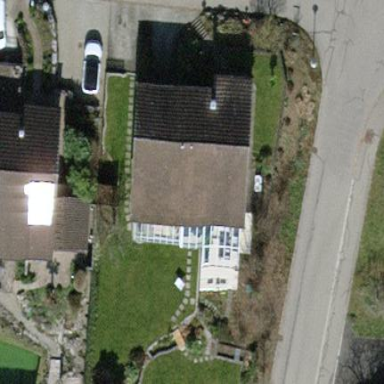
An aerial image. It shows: Detached building with gabled roof.